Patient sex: M
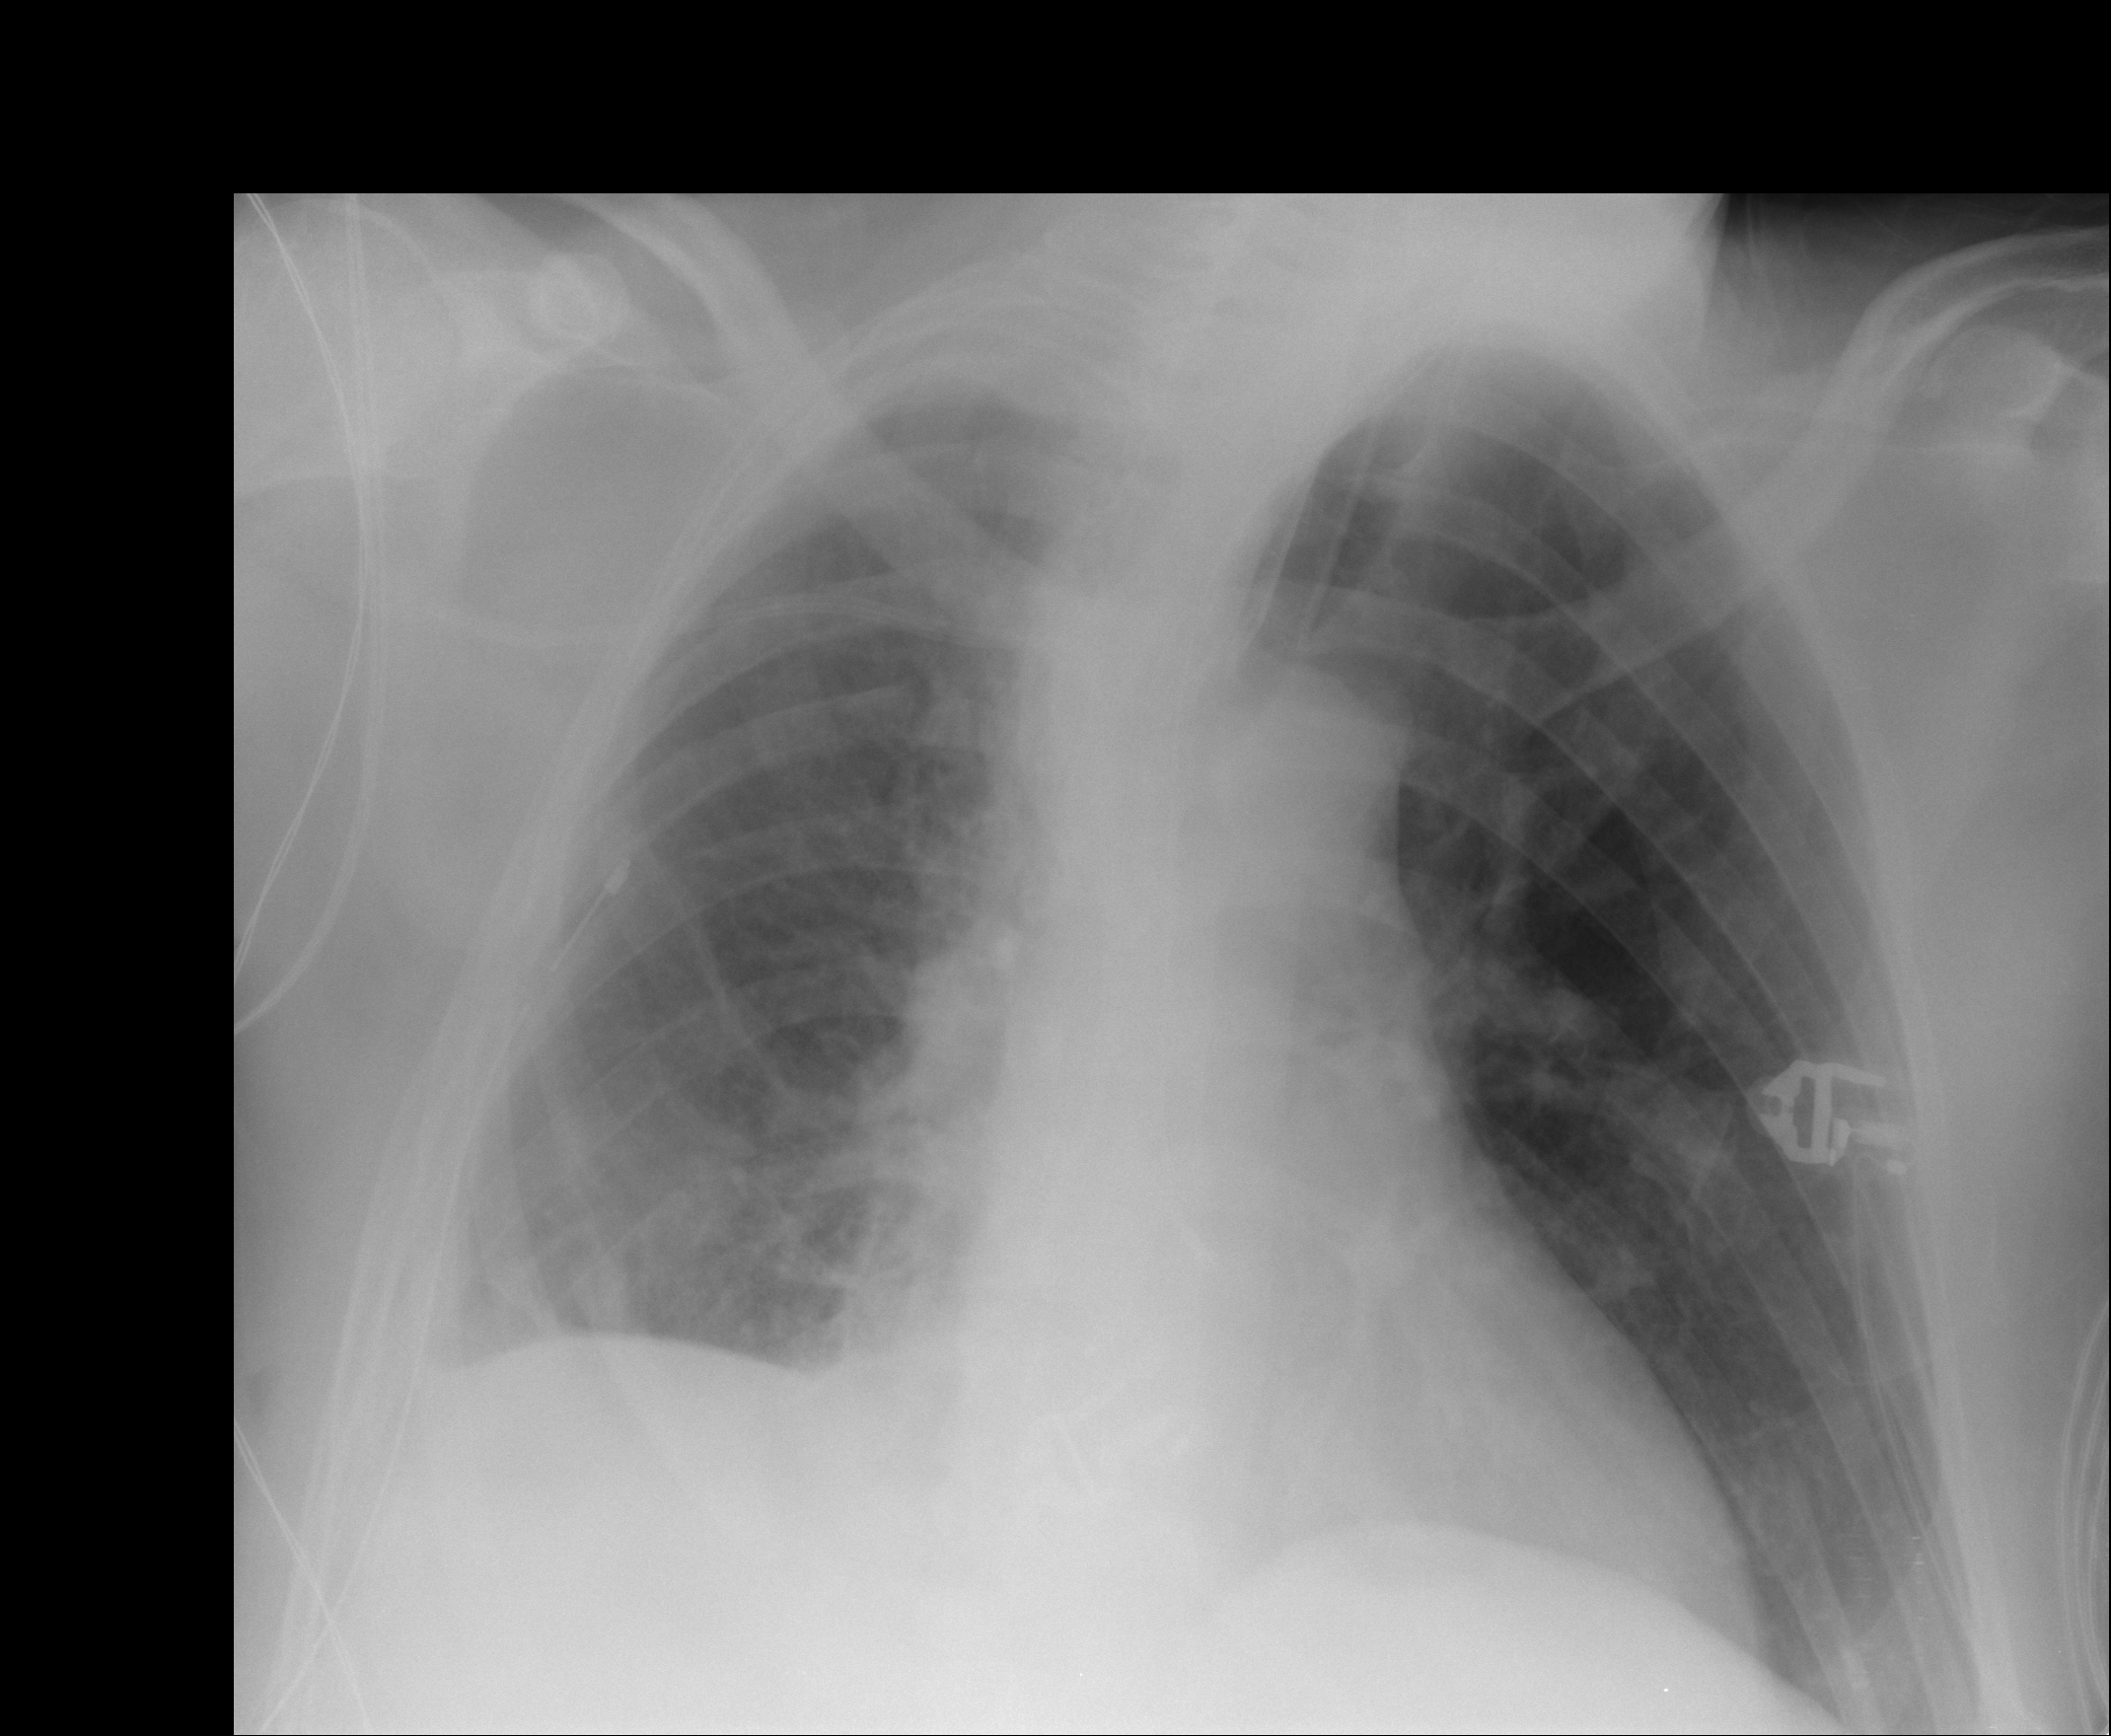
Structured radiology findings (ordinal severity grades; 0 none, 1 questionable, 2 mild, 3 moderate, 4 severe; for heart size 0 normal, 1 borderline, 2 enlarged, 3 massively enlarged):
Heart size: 2
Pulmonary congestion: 0
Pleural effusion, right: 2
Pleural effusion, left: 0
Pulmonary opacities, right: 1
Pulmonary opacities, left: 0
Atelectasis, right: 2
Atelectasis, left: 0